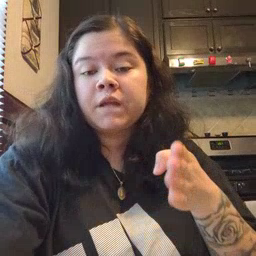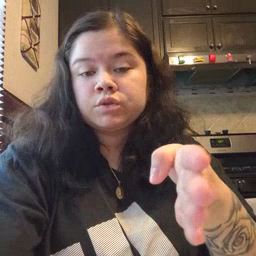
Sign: fish